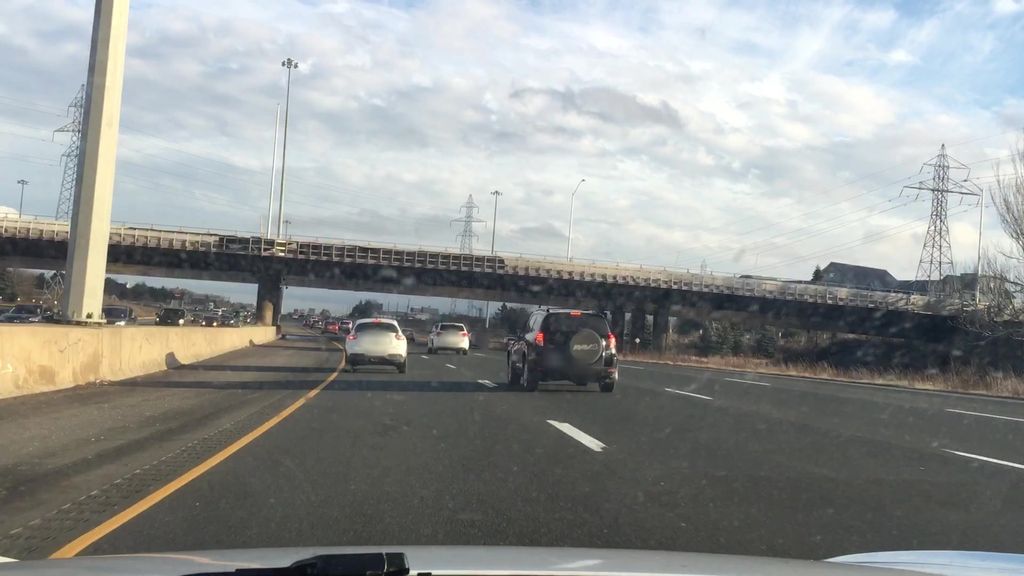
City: hamilton